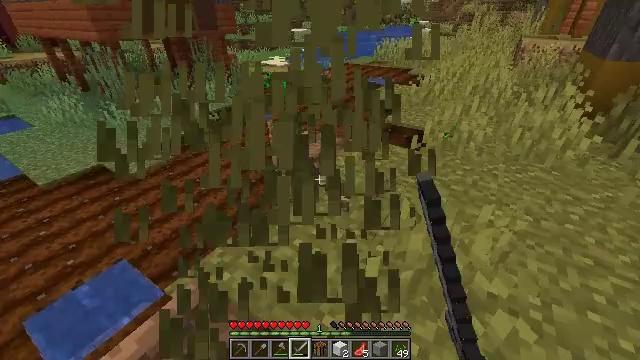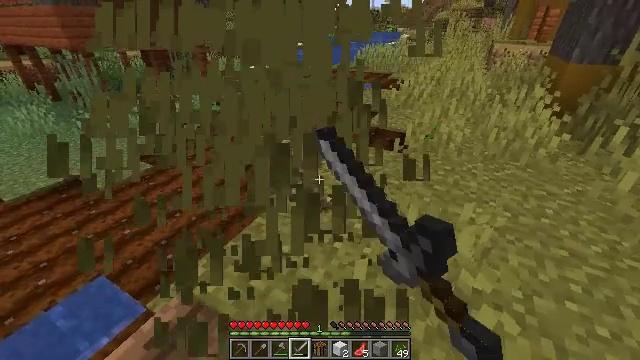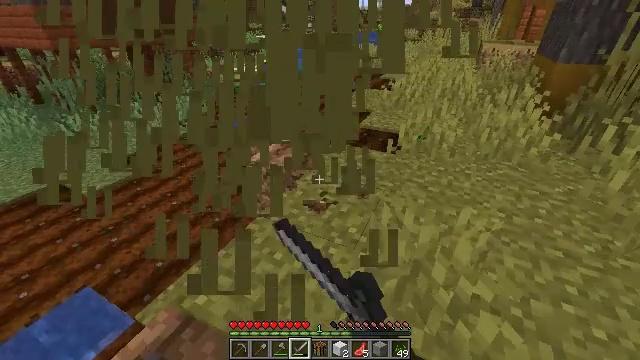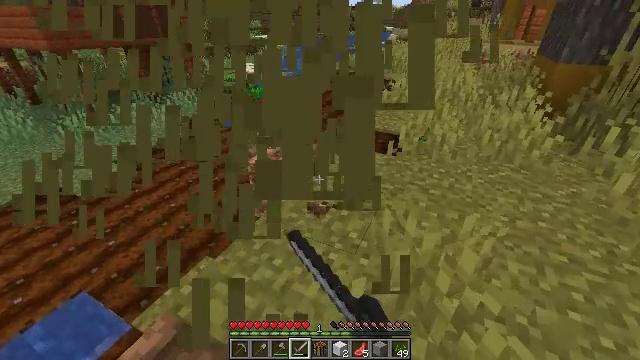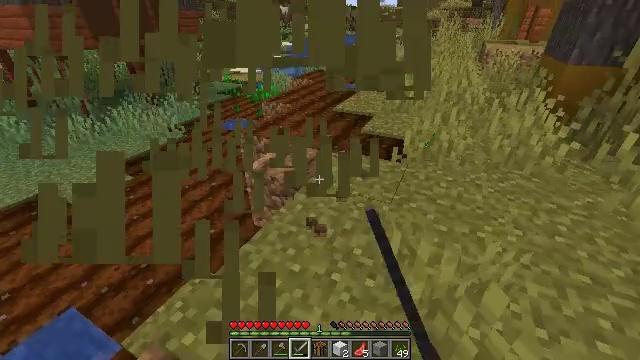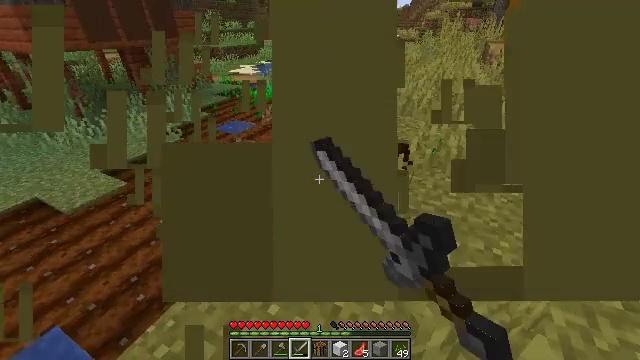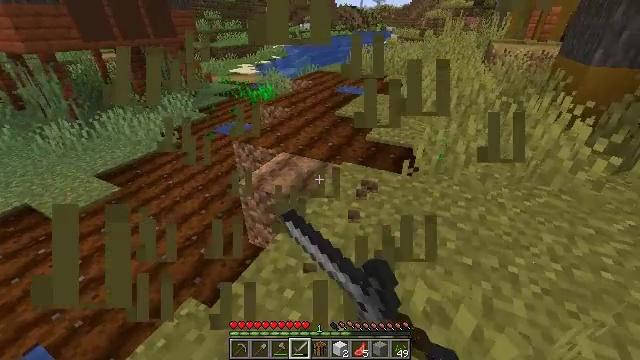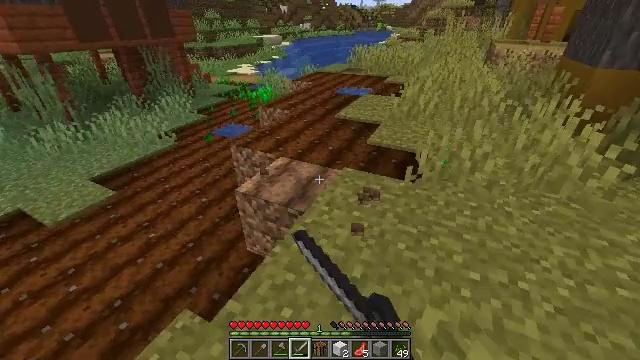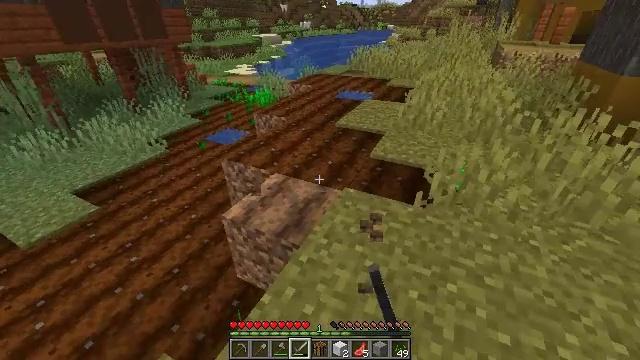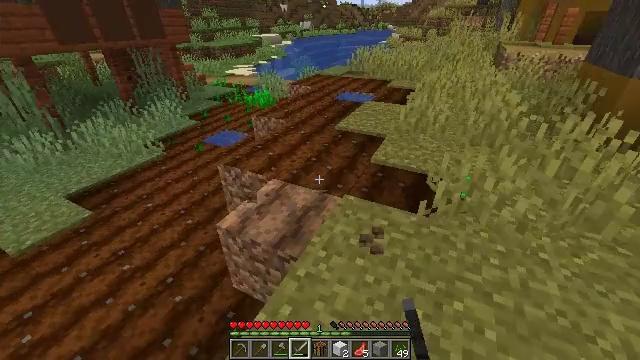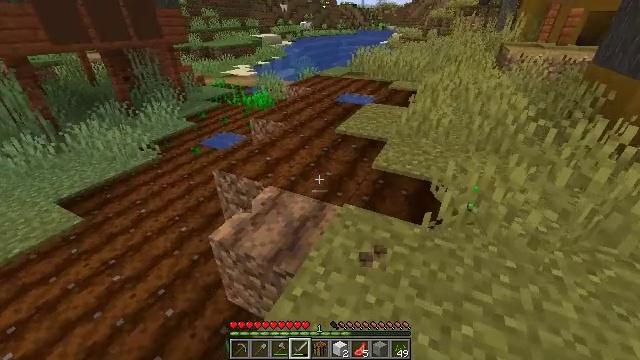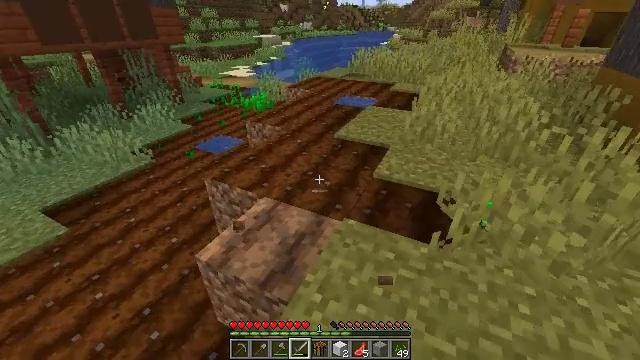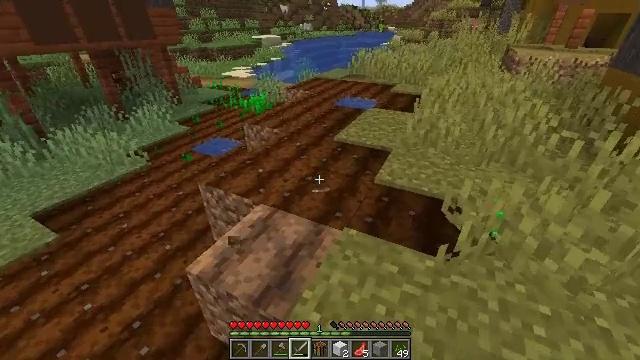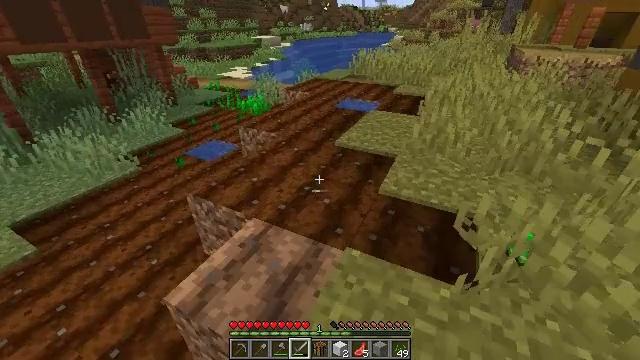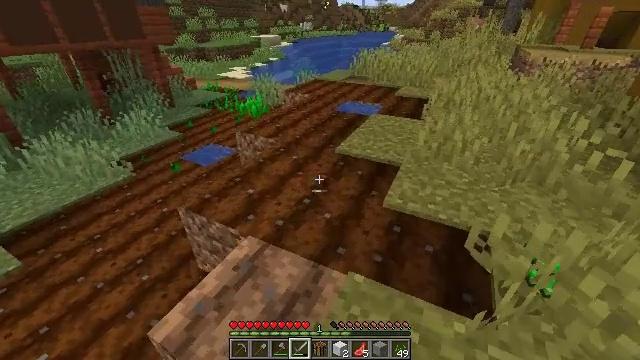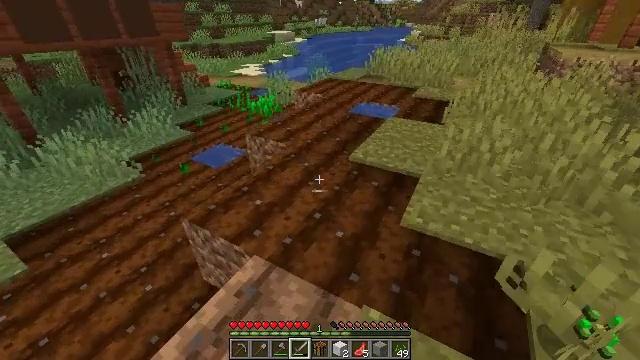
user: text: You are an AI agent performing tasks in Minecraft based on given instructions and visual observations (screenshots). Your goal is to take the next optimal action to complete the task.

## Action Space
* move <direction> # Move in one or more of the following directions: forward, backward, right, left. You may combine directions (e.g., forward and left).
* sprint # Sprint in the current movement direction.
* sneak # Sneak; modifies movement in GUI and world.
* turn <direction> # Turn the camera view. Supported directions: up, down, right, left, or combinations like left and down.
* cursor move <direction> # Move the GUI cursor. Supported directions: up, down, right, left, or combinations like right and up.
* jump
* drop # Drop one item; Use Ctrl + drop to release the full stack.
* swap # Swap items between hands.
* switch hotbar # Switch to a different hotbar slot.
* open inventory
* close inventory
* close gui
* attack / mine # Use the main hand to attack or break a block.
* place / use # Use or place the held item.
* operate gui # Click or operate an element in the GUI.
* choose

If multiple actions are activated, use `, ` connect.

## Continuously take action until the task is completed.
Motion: motion action
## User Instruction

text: Mine the melon stem to gather resources.
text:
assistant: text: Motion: turn right and up, attack / mine
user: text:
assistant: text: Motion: move forward, turn right, attack / mine
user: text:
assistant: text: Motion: move forward, attack / mine
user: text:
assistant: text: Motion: move forward, attack / mine
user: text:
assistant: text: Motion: move forward, attack / mine
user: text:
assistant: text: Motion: move forward, attack / mine
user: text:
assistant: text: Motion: move forward, attack / mine
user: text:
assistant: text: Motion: move forward
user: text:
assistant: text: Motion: move forward
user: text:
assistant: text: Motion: move forward
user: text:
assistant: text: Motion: move forward
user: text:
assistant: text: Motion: move forward
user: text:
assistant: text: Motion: move forward
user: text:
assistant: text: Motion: move forward
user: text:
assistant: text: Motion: move forward, turn left
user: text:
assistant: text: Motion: move forward, turn left and down
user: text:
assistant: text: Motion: move forward, turn left
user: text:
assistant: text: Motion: move forward and move left
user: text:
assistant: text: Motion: move forward and move left
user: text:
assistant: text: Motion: move forward and move left
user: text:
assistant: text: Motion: move forward and move left
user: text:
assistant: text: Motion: move forward and move left
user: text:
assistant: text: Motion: move forward and move left
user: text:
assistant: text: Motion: move forward and move left
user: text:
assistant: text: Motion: move forward and move left
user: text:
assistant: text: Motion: move forward and move left
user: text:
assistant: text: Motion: move forward and move left, turn down
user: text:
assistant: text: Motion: move forward and move left, turn down
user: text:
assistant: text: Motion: move forward and move left
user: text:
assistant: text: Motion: move forward and move left